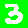
Digit: 3